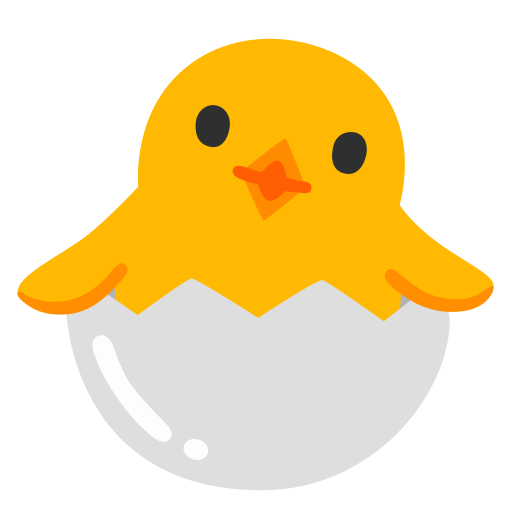
Emoji: 🐣